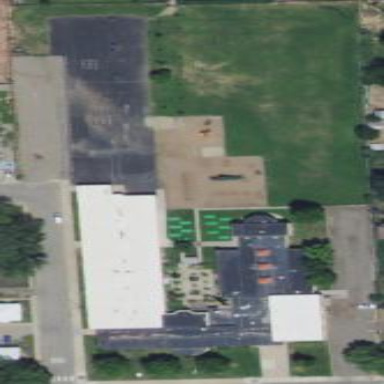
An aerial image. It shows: School.